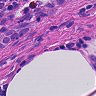
Metastatic tissue present: yes